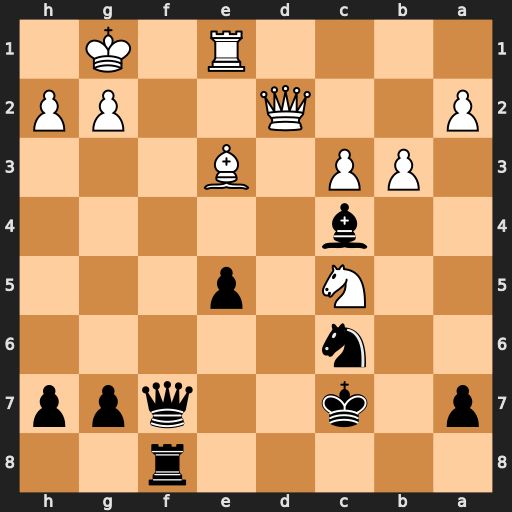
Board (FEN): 5r2/p1k2qpp/2n5/2N1p3/2b5/1PP1B3/P2Q2PP/4R1K1
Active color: b
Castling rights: -
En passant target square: -
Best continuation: Qf1+ Rxf1 Rxf1#